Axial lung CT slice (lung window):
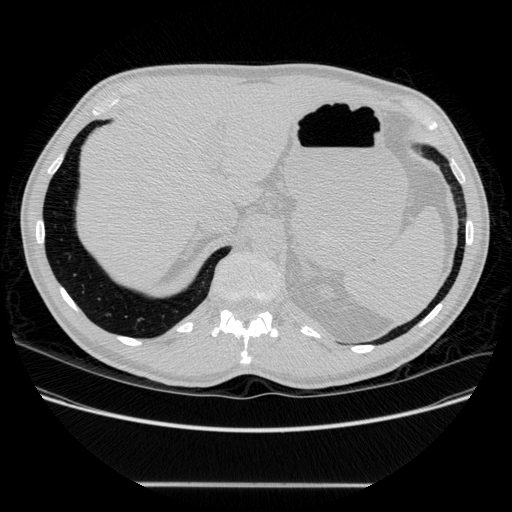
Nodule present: no